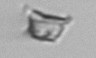
Label: detritus_transparent